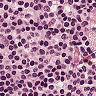
Metastatic tissue present: no